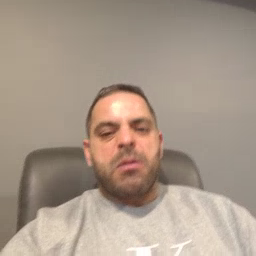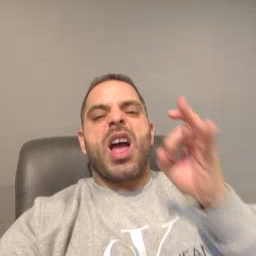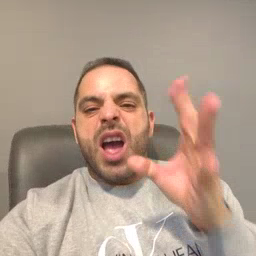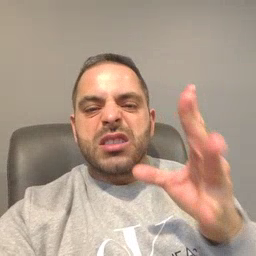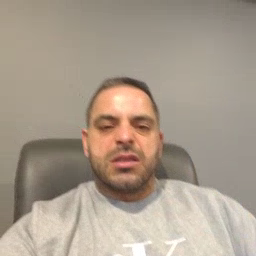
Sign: hate